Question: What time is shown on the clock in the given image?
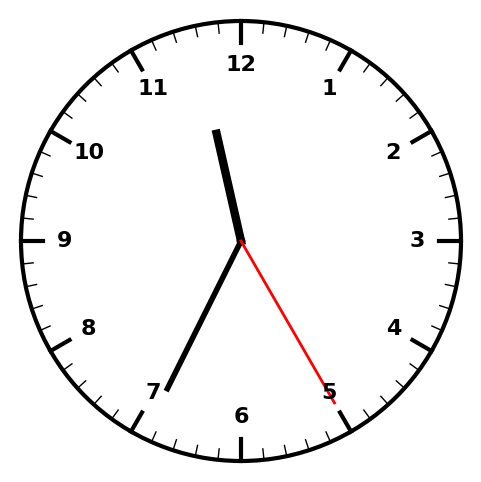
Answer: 11:34:25